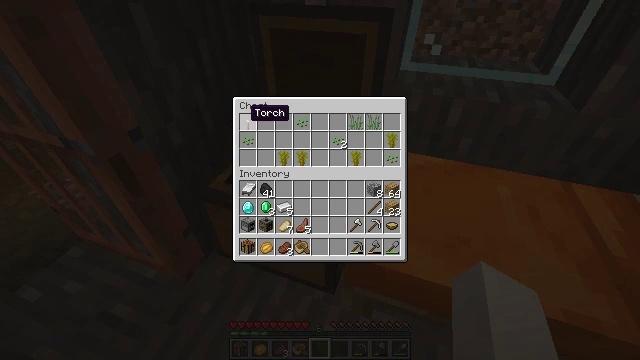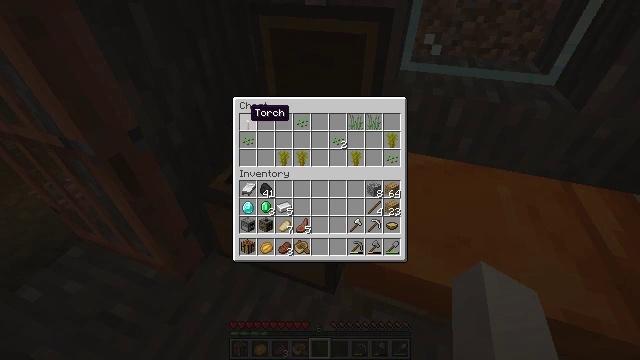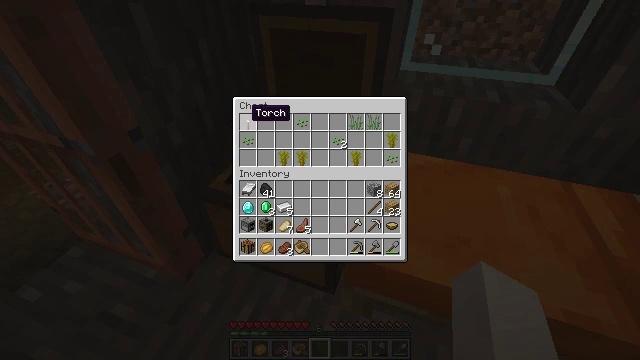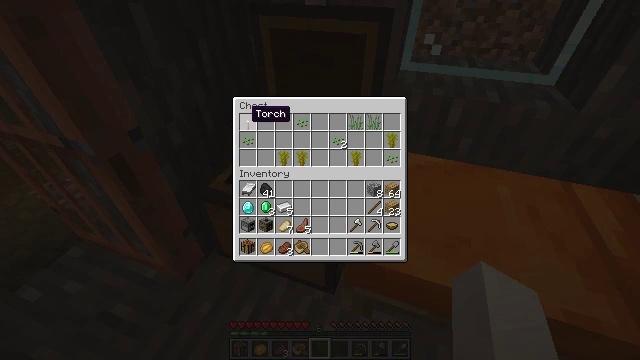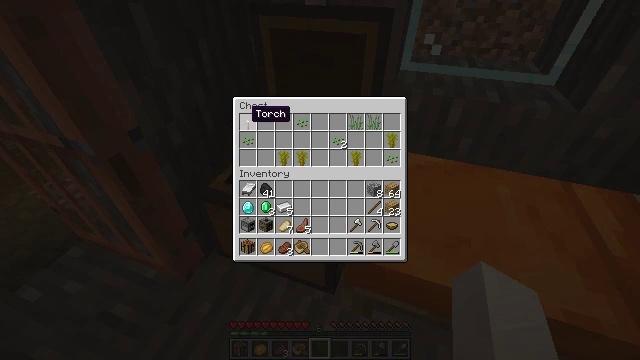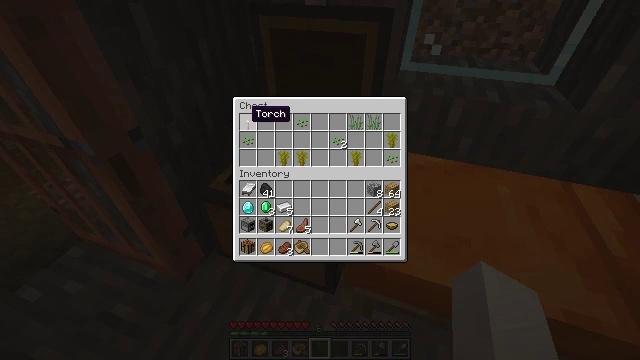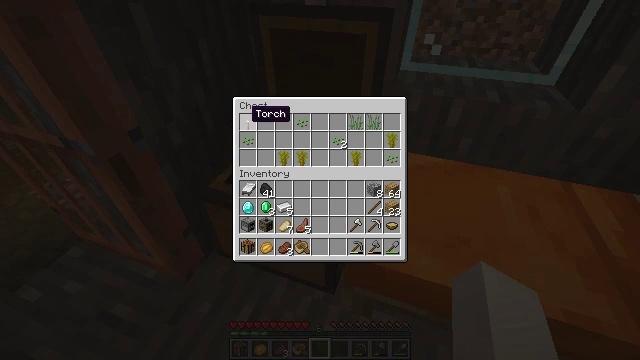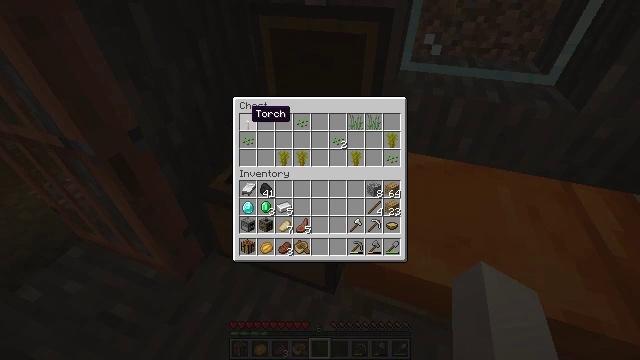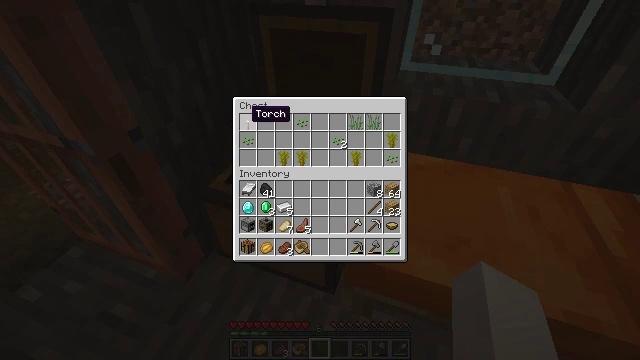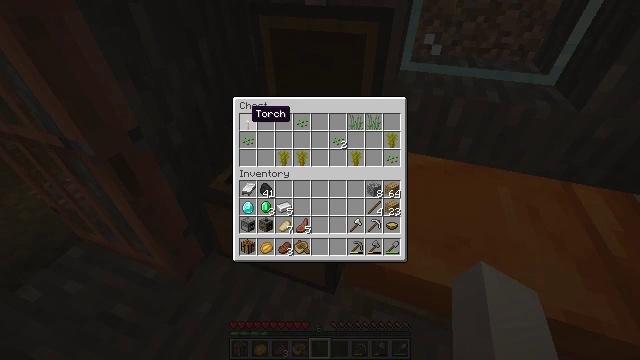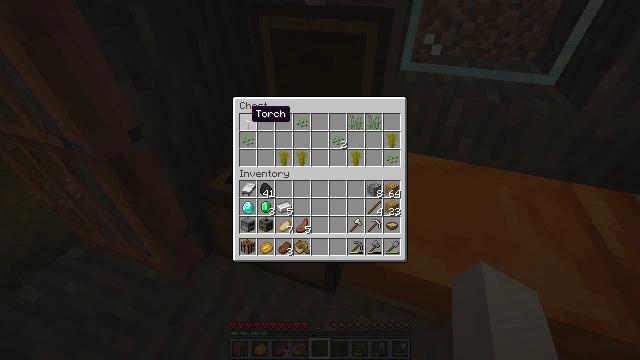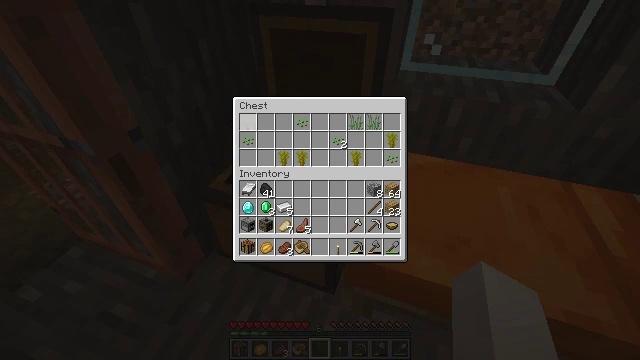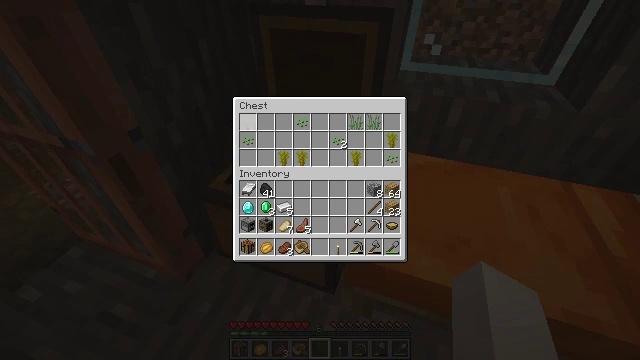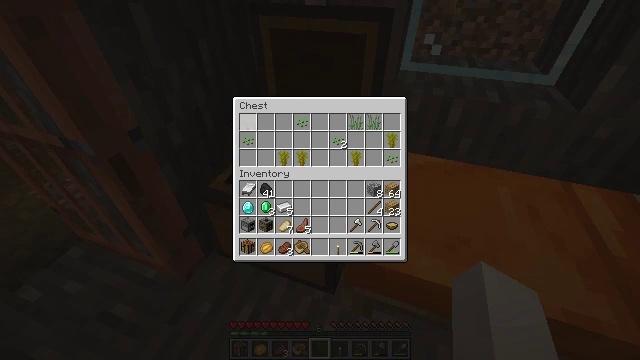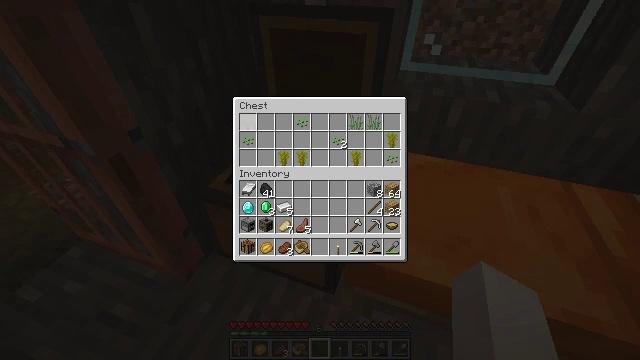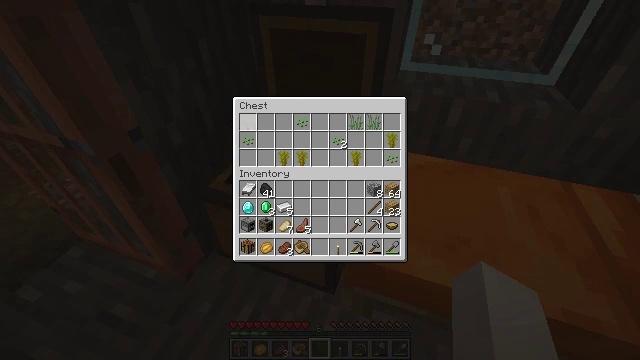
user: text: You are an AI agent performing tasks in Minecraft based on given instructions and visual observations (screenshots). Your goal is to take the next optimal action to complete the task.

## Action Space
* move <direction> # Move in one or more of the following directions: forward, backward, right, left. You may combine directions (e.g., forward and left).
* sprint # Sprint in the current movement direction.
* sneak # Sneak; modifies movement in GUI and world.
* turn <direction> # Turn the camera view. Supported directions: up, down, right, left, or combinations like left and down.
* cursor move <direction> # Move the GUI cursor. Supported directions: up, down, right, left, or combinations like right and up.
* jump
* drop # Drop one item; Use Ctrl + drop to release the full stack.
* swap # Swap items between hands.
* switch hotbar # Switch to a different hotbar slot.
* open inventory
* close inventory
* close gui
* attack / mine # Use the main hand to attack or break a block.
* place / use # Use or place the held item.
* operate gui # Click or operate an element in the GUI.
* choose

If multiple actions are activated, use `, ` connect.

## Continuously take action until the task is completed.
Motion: motion action
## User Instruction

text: Pick up the acacia fence after mining.
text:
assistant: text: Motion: sneak
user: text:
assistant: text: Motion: sneak
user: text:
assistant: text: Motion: sneak
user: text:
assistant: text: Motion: sneak
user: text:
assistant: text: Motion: sneak
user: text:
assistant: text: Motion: sneak
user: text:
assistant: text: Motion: sneak
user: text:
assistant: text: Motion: sneak
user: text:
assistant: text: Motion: sneak
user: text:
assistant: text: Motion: sneak
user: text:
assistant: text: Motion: sneak, operate gui
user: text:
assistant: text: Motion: sneak, operate gui
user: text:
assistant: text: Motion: sneak
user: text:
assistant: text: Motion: sneak
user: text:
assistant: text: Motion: sneak
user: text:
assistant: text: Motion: sneak
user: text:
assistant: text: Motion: sneak
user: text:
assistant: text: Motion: sneak, cursor move right and down
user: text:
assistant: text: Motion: sneak, cursor move right and down
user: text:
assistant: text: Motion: sneak, cursor move right and down
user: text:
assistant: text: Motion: sneak
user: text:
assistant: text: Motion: sneak
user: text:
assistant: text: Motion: cursor move right
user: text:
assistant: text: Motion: no_op
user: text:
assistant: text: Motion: cursor move left and up
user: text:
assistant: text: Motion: no_op
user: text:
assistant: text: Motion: no_op
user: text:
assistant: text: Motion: no_op
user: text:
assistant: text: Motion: no_op
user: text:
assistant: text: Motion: operate gui